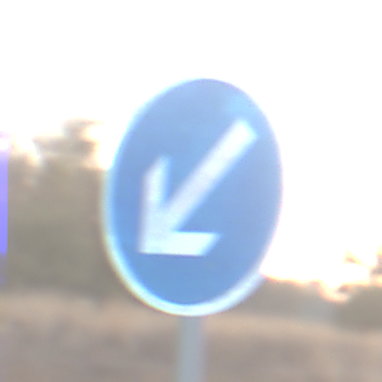
Verkehrszeichen: VorgeschriebeneVorbeifahrtLinks
Umgebung: Outdoor, Nature
Tageszeit: SunriseSunset
Wetter: Clear
Licht: Natural
Jahreszeit: Winter
Kontrast: LowContrast